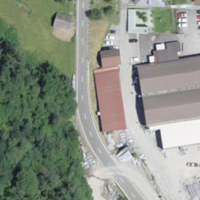
EUNIS habitat code: 56
Species observed at this site:
Strix aluco